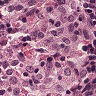
Metastatic tissue present: no